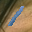
Label: 1